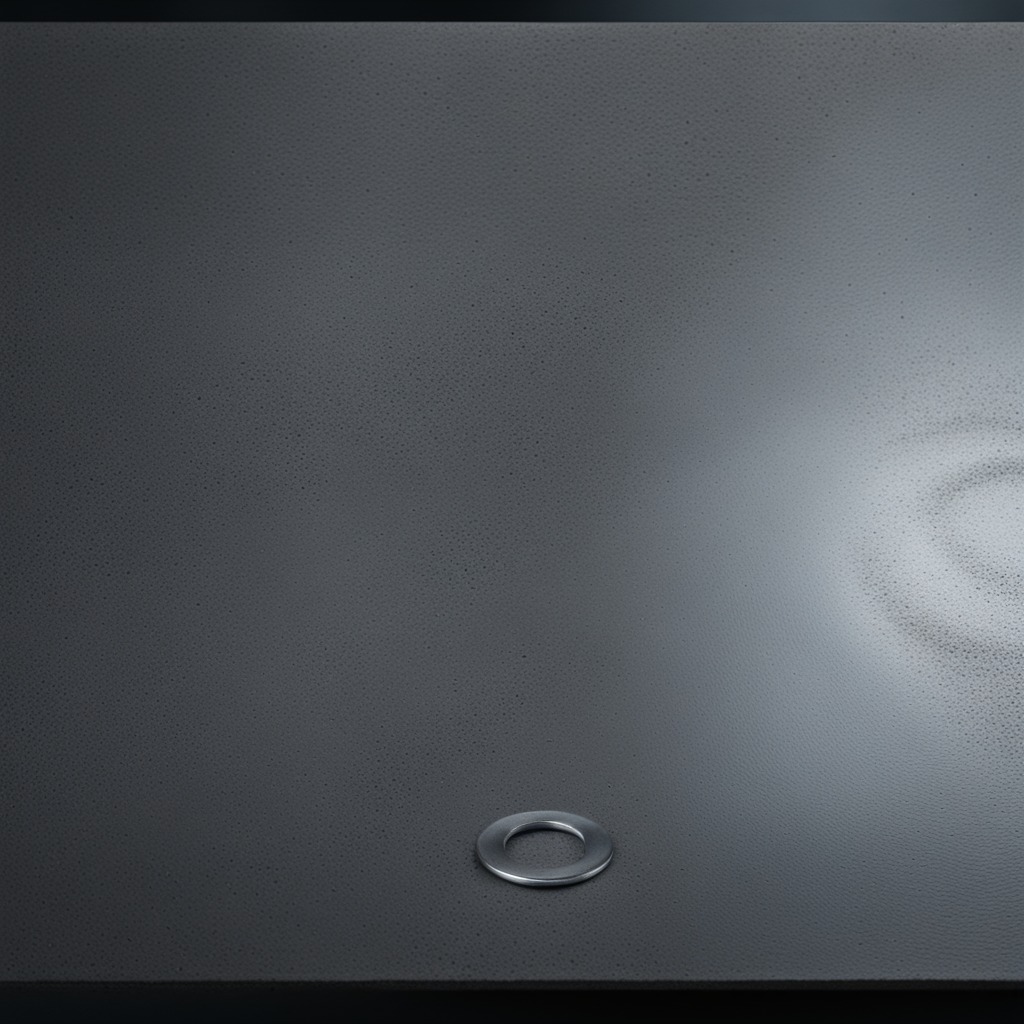
A flat metal washer lies on a clean granite table inside a workshop at night.